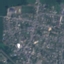
Land use / land cover class: Residential